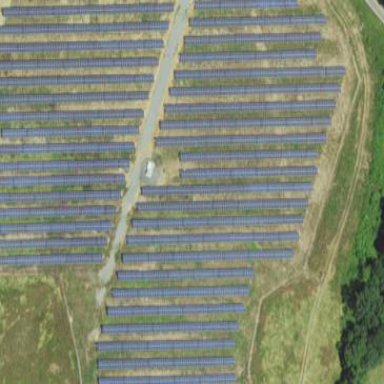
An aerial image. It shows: Solar power plant with photovoltaic technology surrounded by fence.